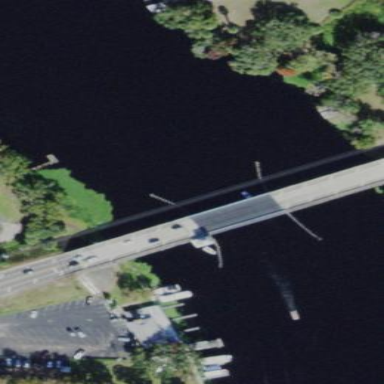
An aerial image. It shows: Man-made bridge.